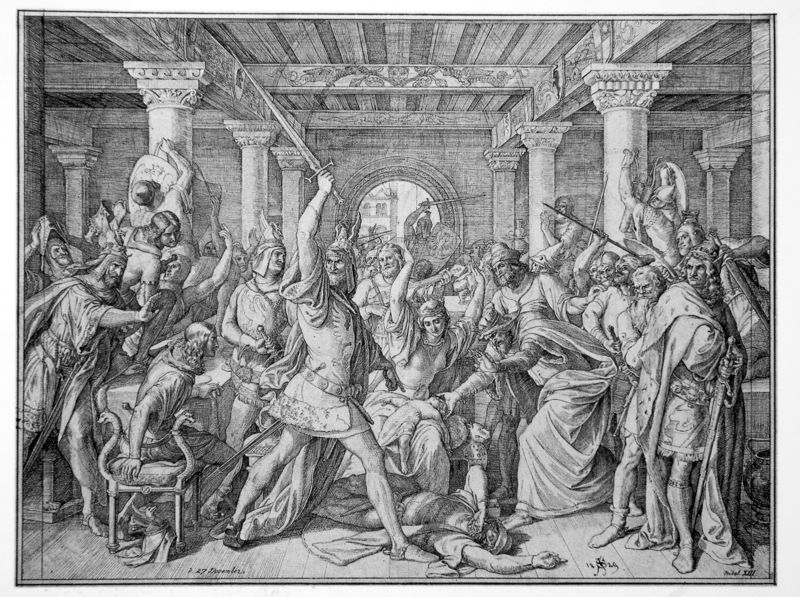
Titel: Hagen erschlägt Ortlieb
Künstler: Julius Schnorr von Carolsfeld
Standort: München
Institution: Staatliche Graphische Sammlung
Schlagwörter: gott, kampf, kämpfer, mann, umhang, weiß, frauen, menschen, sitzen, fenster, frau, grau, holz, kleider, köpfe, männer, raum, schwarz, stuhl, säule, säulen, tisch, tür, zeichnung, gürtel, haus, tiere, tuch, leute, versammlung, alt, bart, bärte, wand, arme, enthauptung, falten, gesicht, herodes, hinrichtung, historie, leiche, mord, stein, tod, tot, toter, hände, innenraum, signatur, boden, mantel, adel, decke, innen, kind, krone, kinder, chaos, engel, beine, liegen, schwan, sitz, bogen, weis, baby, dielen, hocker, saal, schemel, rundbogen, angst, gewalt, schlacht, könig, soldaten, tafel, balken, schoß, tor, halle, schild, antike, torbogen, pfahl, zentralperspektive, druck, schwarzweiss, radierung, stich, scharz, schwert, schwerter, streit, waffen, überfall, gemetzel, soldat, tote, tumult, mäntel, helm, ritter, kämpfen, rüstung, rom, kapitell, kleinkind, portal, römer, helme, götter, ermordung, krieger, wut, tempel, speer, töten, kupferstich, schwäne, sohn, ermorden, gerangel, spee, neo, menschne, bretterboden, fürsten, totschlag, überfüllt, cranach, loegend, raumn, tötung, neorealismus, scheiden, höcker, erstgeborene, fluchtung, schid, gebälg, realismus, nazarener, historienmalerei, übeülltrf